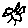
Label: bird